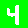
Digit: 4